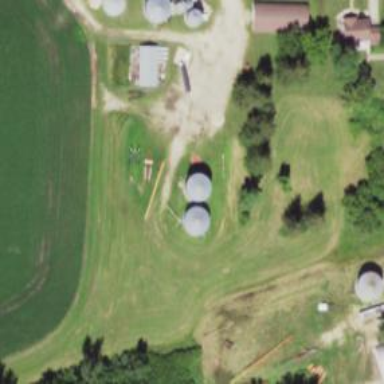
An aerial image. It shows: Silo.